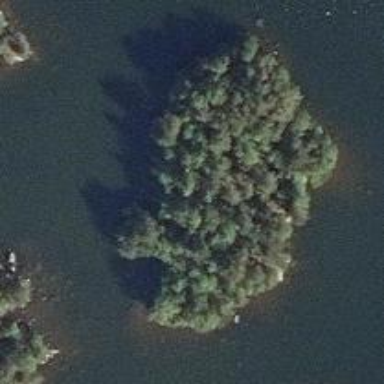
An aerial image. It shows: Image showing island.